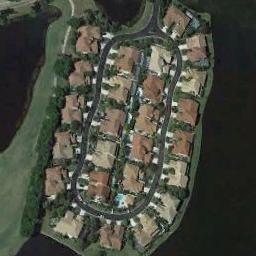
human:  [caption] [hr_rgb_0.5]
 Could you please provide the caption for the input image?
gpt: Residential areas are sparsely spaced .

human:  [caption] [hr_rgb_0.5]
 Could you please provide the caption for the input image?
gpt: The dense residential is on the grass next to the water .

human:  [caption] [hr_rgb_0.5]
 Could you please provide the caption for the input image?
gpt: There are many roads and densely arranged houses and trees of different shapes and shapes in the island-like settlements surrounded by the lake .

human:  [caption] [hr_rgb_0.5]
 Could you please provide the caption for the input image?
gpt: A dense residential area with lots of trees and houses of the same style is next to some waters .

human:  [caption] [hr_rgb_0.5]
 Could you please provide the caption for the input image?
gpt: There are some brown buildings beside the lake on dense residential area .